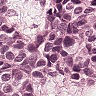
Metastatic tissue present: yes